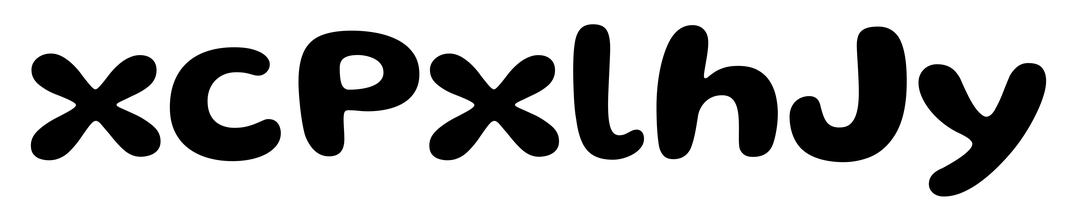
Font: Gluten_SemiBold